RGB frame:
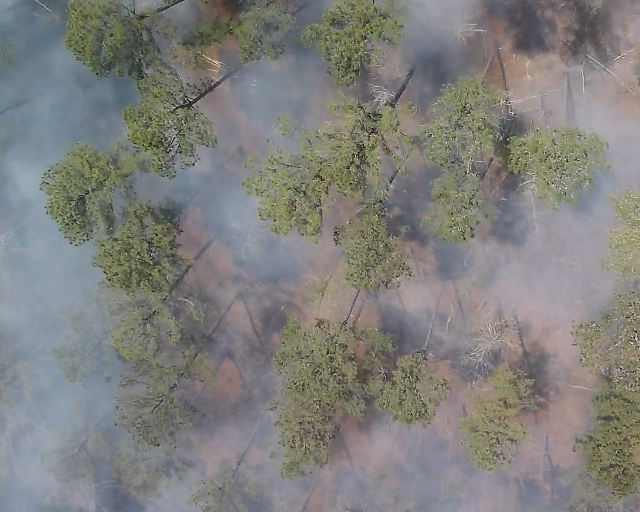
Thermal frame:
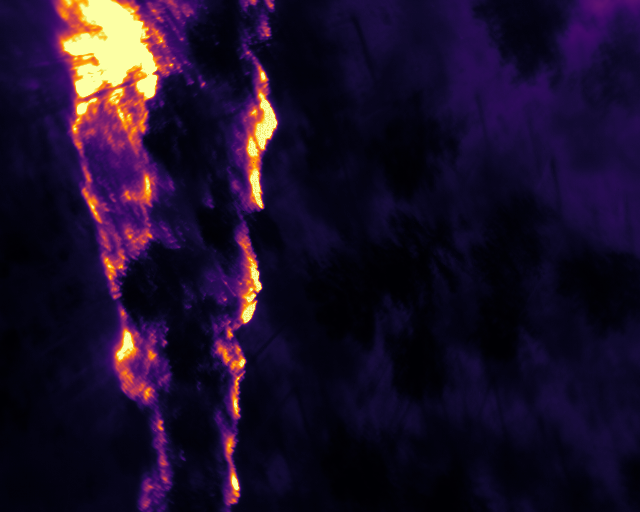
Captured: 2026-02-26 02:32:10
Pixels at or above 80 °C: 24184 (fraction of frame: 0.0738)